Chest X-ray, PA view. Patient: 68 years old, sex M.
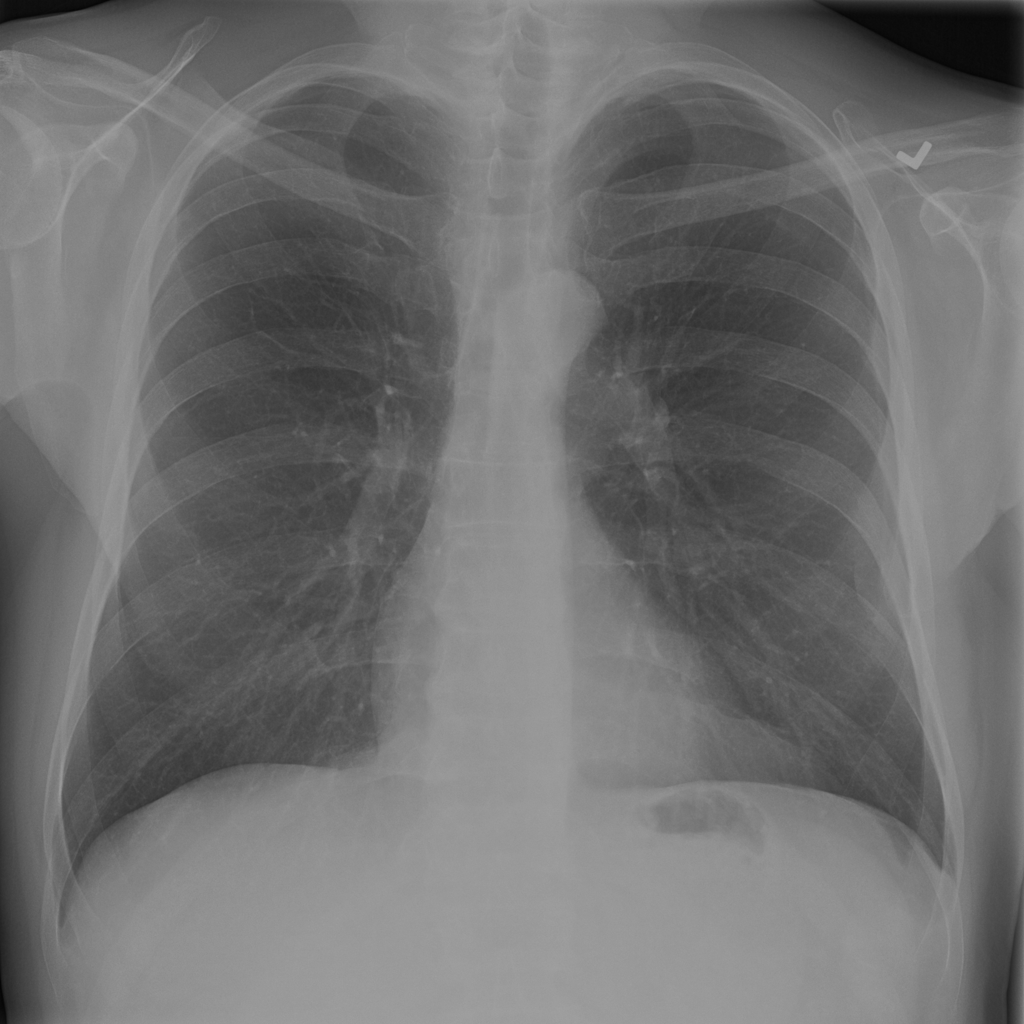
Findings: No Finding